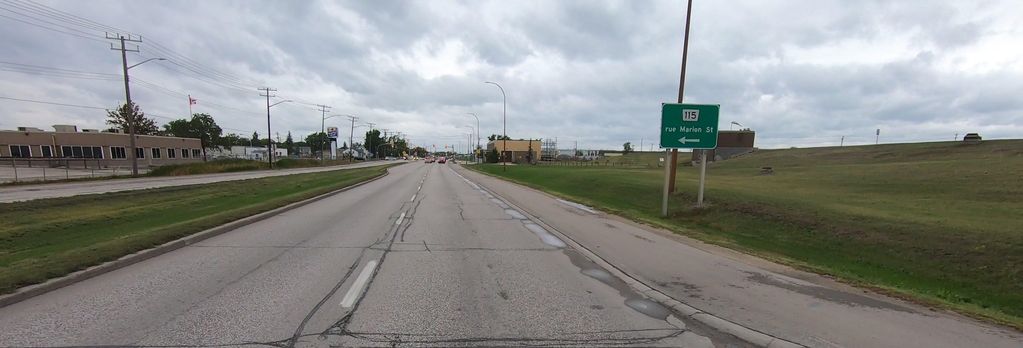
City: winnipeg